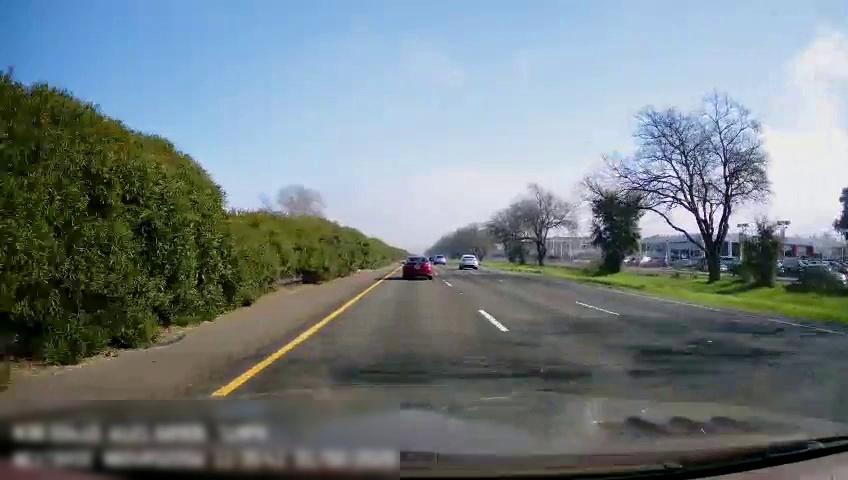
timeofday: Day
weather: Sunny
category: Drivable Space
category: Vehicles | Car
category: Vehicles | SUV
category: Vehicles | SUV
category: Vehicles | Car
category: Lanes | Current Lane
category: Lanes | Current Lane
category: Lanes | Alternate Lane
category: Lanes | Alternate Lane